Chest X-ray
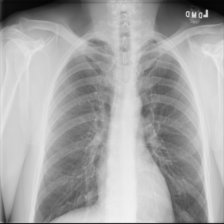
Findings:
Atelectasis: negative
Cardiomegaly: negative
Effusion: negative
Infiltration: negative
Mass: negative
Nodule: negative
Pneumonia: negative
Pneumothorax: negative
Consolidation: negative
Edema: negative
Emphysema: negative
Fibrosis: negative
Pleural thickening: negative
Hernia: negative